Question: I'm kind of new to C# and am trying out the convenient looking adaper-dataset combo with local database. while I was amazed at how easy and useful it was I stumbled upon an issue:
Whenever I try to fill the Item table with the adapter I get Invalid object name SQLexception,
I use the same Dataset for all my tables, dsOns.Users / dsOns.Items.
The problem is, the users adapter does recognize and successfully works with Users database(dbo.Users) while the items adapter cannot find the table(dbo.Item).
Heres some sniplets:
'''
UsersTableAdapter uAdapter = new UsersTableAdapter();
ItemTableAdapter iAdapter = new ItemTableAdapter();
'''
Users select:
'''
SELECT Id, name, password, sold, isLogged, lastLog FROM dbo.Users
'''
Item select:
'''
SELECT Id, name, sale_price, min_price, cog FROM dbo.Item
'''
Both use the same connection string:
'''
Data Source=(LocalDB)11.0;AttachDbFilename=|DataDirectory|\ons_data.mdf;Integrated Security=True;Connect Timeout=30
'''
Also note that in Dataset designer, the adapter works fine, it selects successfully. The error only occurs in code.
Image of the schema:

What could possibly cause this?
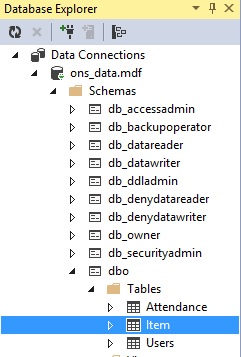
Answer: Okay that was weird, I solved it by simply changing the view of the database explorer, to find that the app uses two databases, in UI(dataset designer) it uses my original db, while in code it uses the same db(but outdated since I changed it via dataset designer) that was copied to debug folder, hence containing only Users table alone and resulting in the error